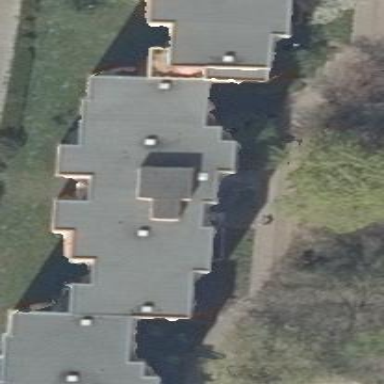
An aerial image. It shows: Residential building with flat roof.